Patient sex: F
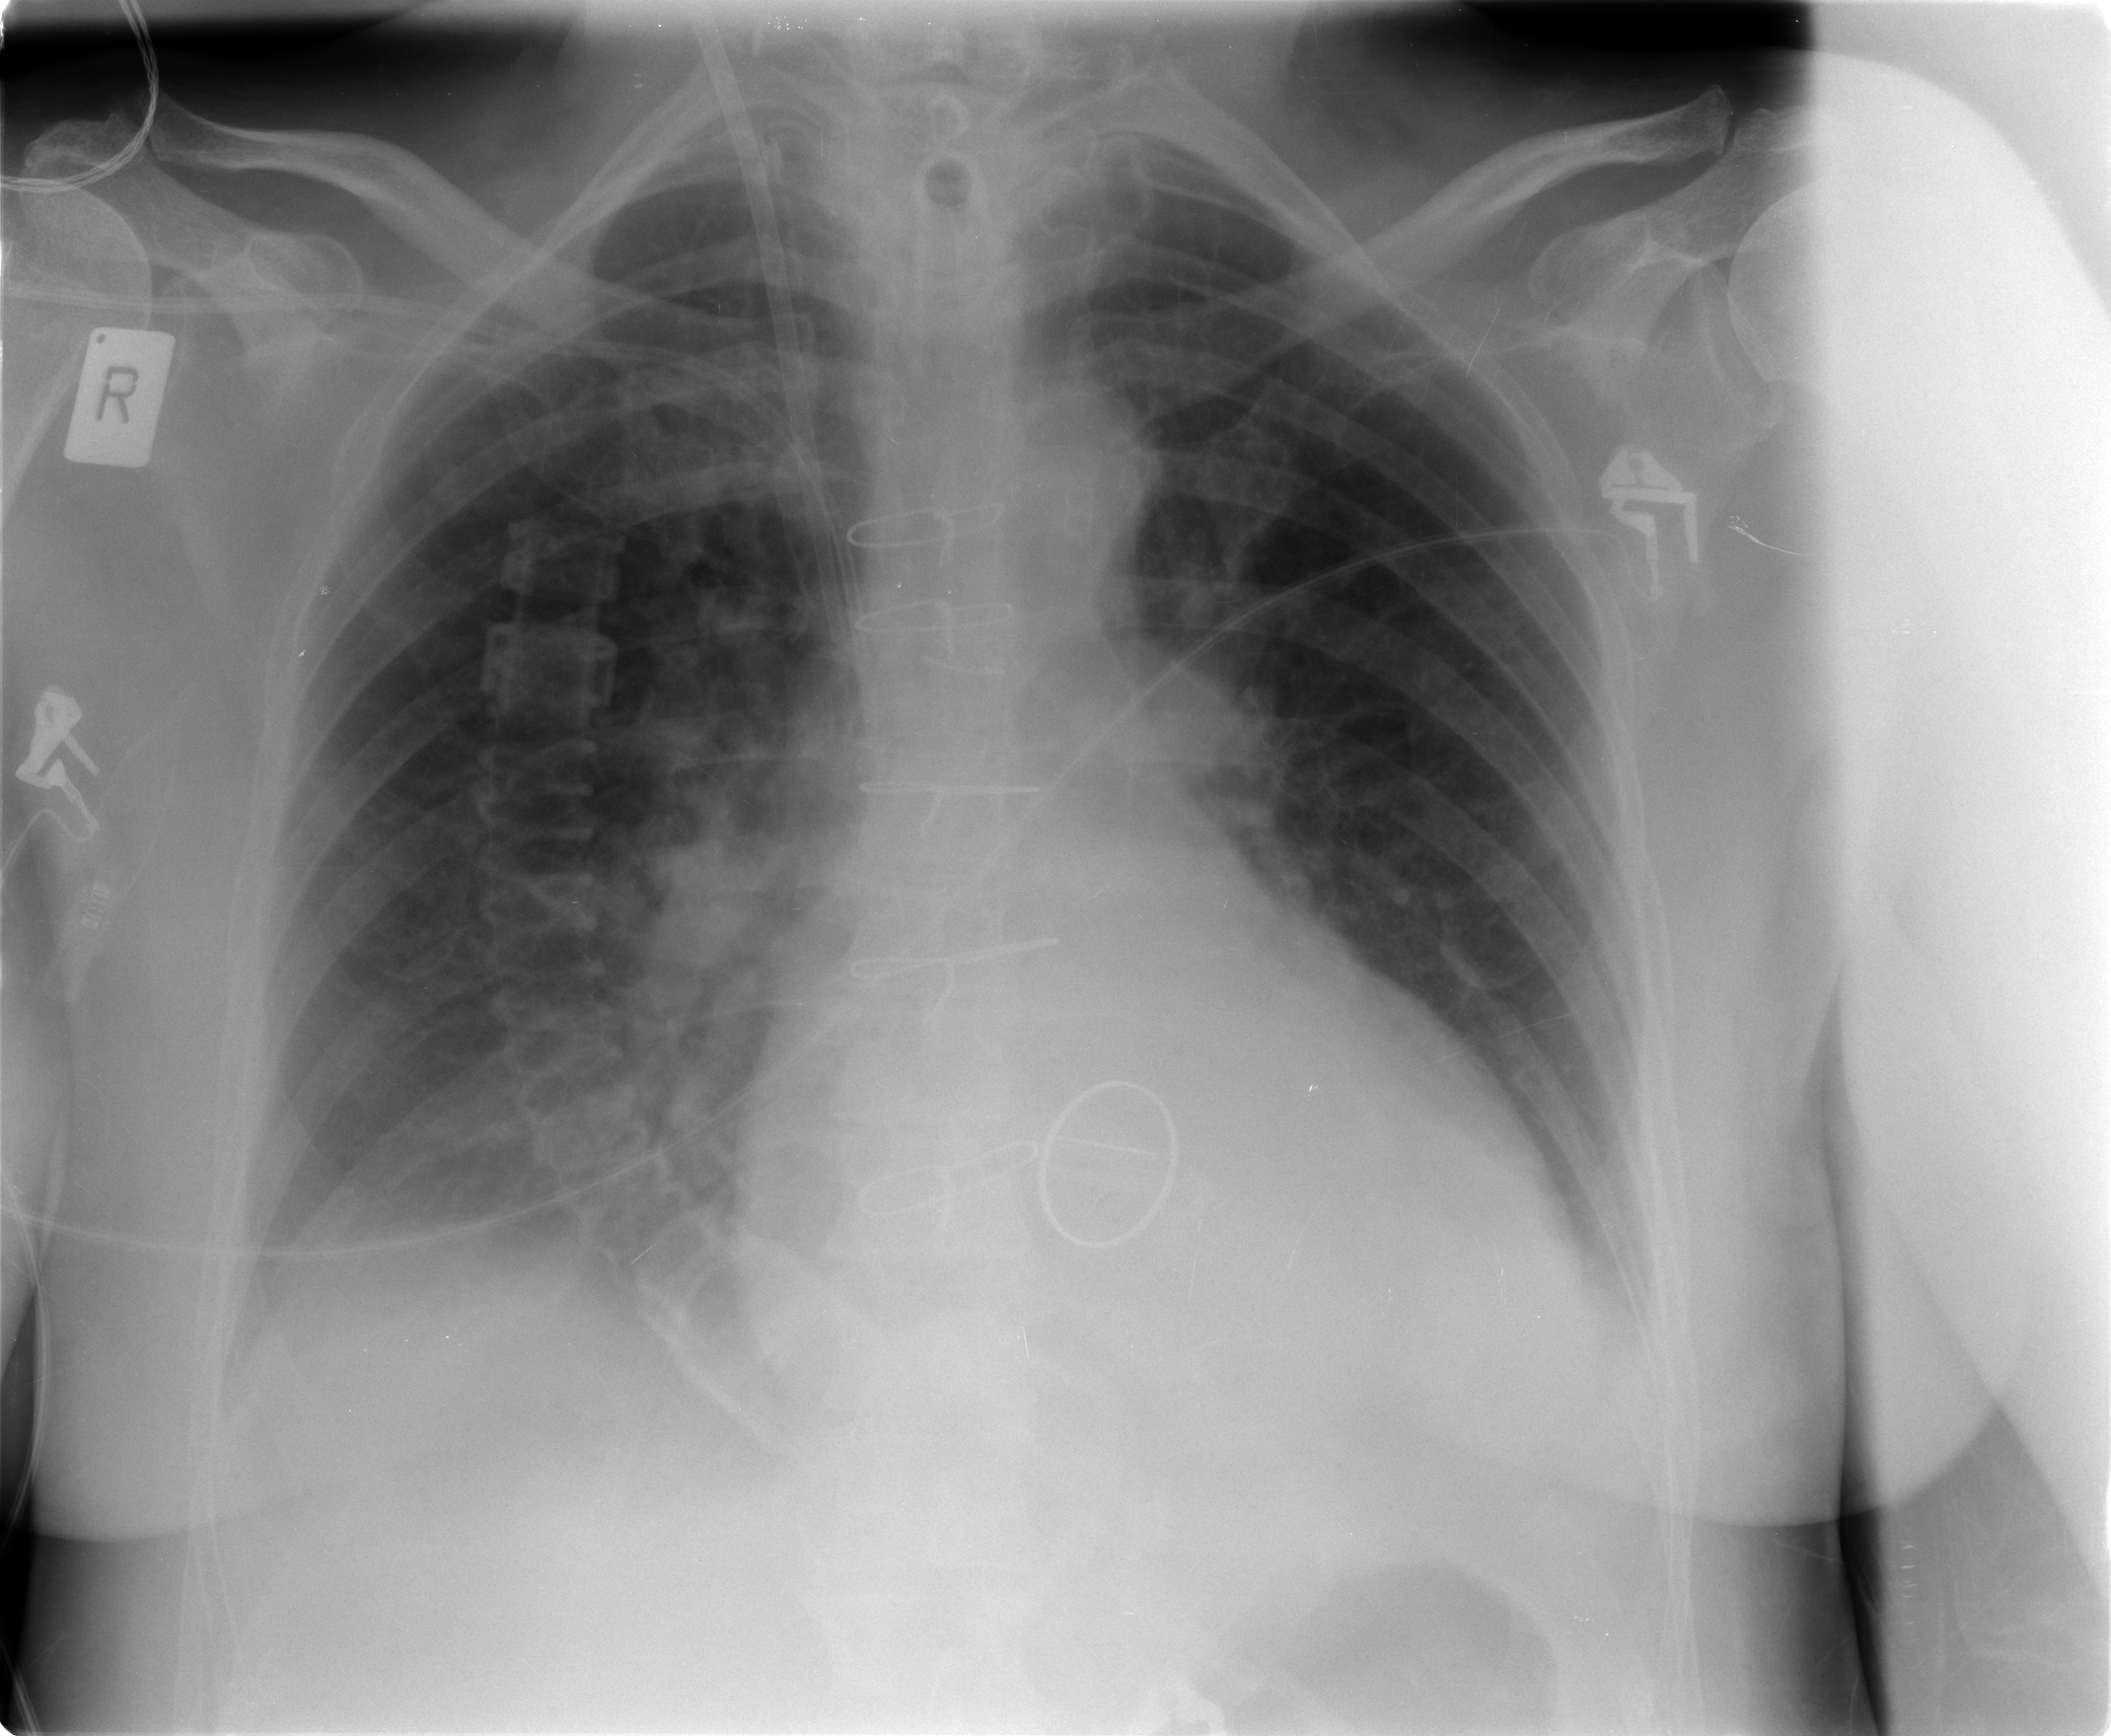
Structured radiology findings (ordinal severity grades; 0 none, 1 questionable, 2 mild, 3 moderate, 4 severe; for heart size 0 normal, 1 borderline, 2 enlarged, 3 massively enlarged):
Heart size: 2
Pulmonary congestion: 2
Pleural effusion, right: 2
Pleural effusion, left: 1
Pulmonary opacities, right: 0
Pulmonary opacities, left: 0
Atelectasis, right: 2
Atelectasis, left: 2